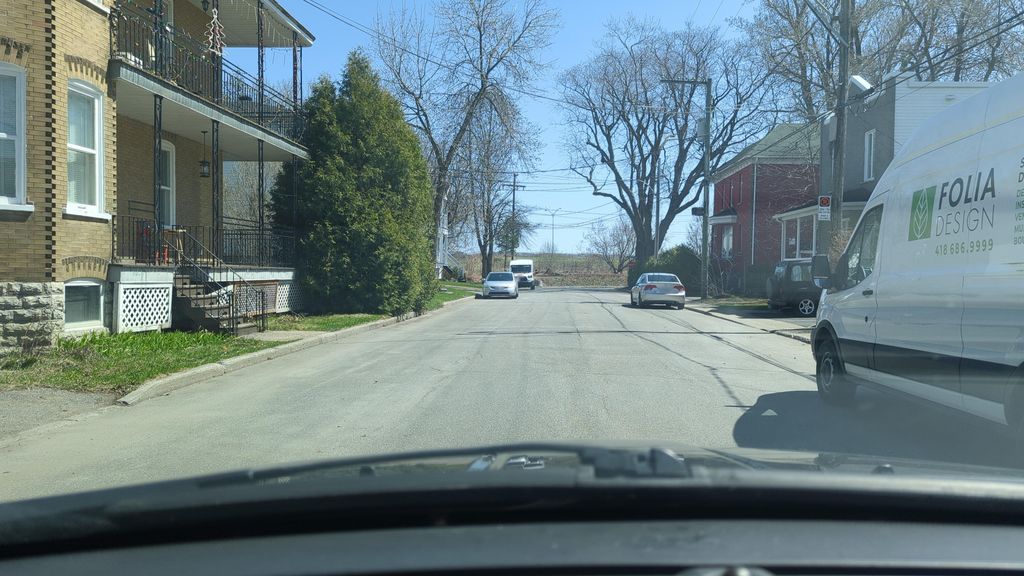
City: quebec_city